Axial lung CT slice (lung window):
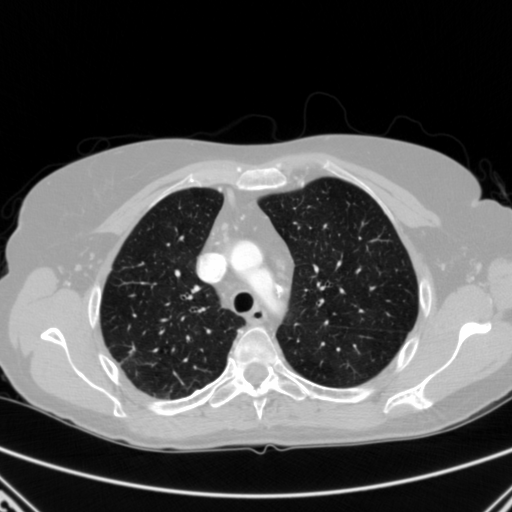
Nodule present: no